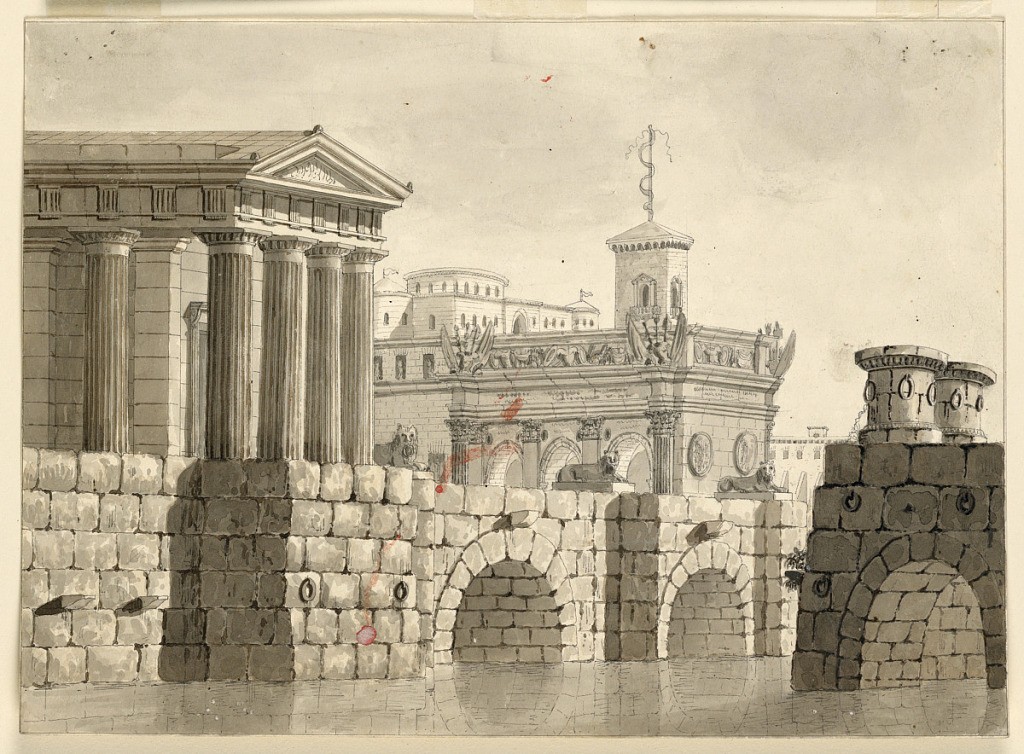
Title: Stage Design, Palaces and River
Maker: Angelo Toselli, ca. 1765? – 1826
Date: late 18th century
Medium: Pen and ink, brush and sepia wash on paper
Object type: Drawing
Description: Horizontal rectangle. Substructure on river edge, classic temple and palaces close to the river.